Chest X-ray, PA view. Patient: 35 years old, sex M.
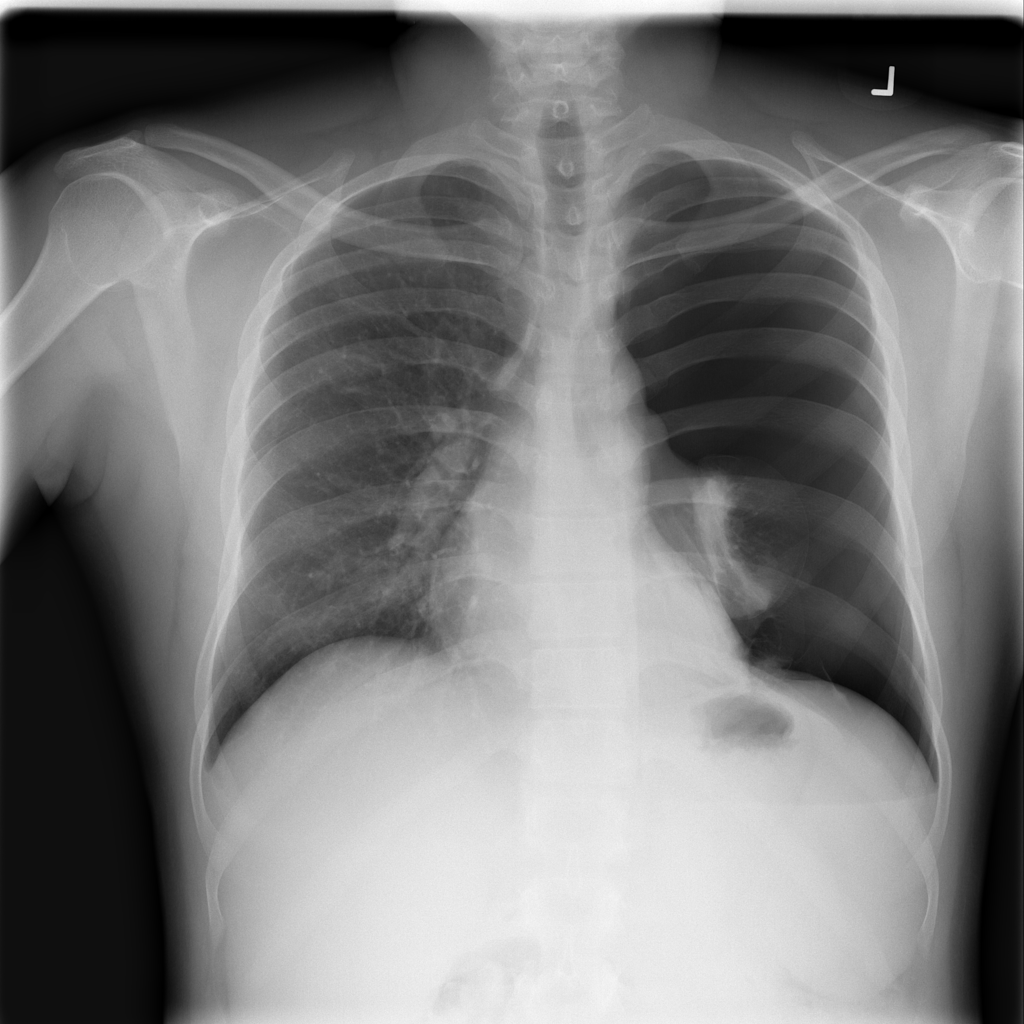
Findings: No Finding